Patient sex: F
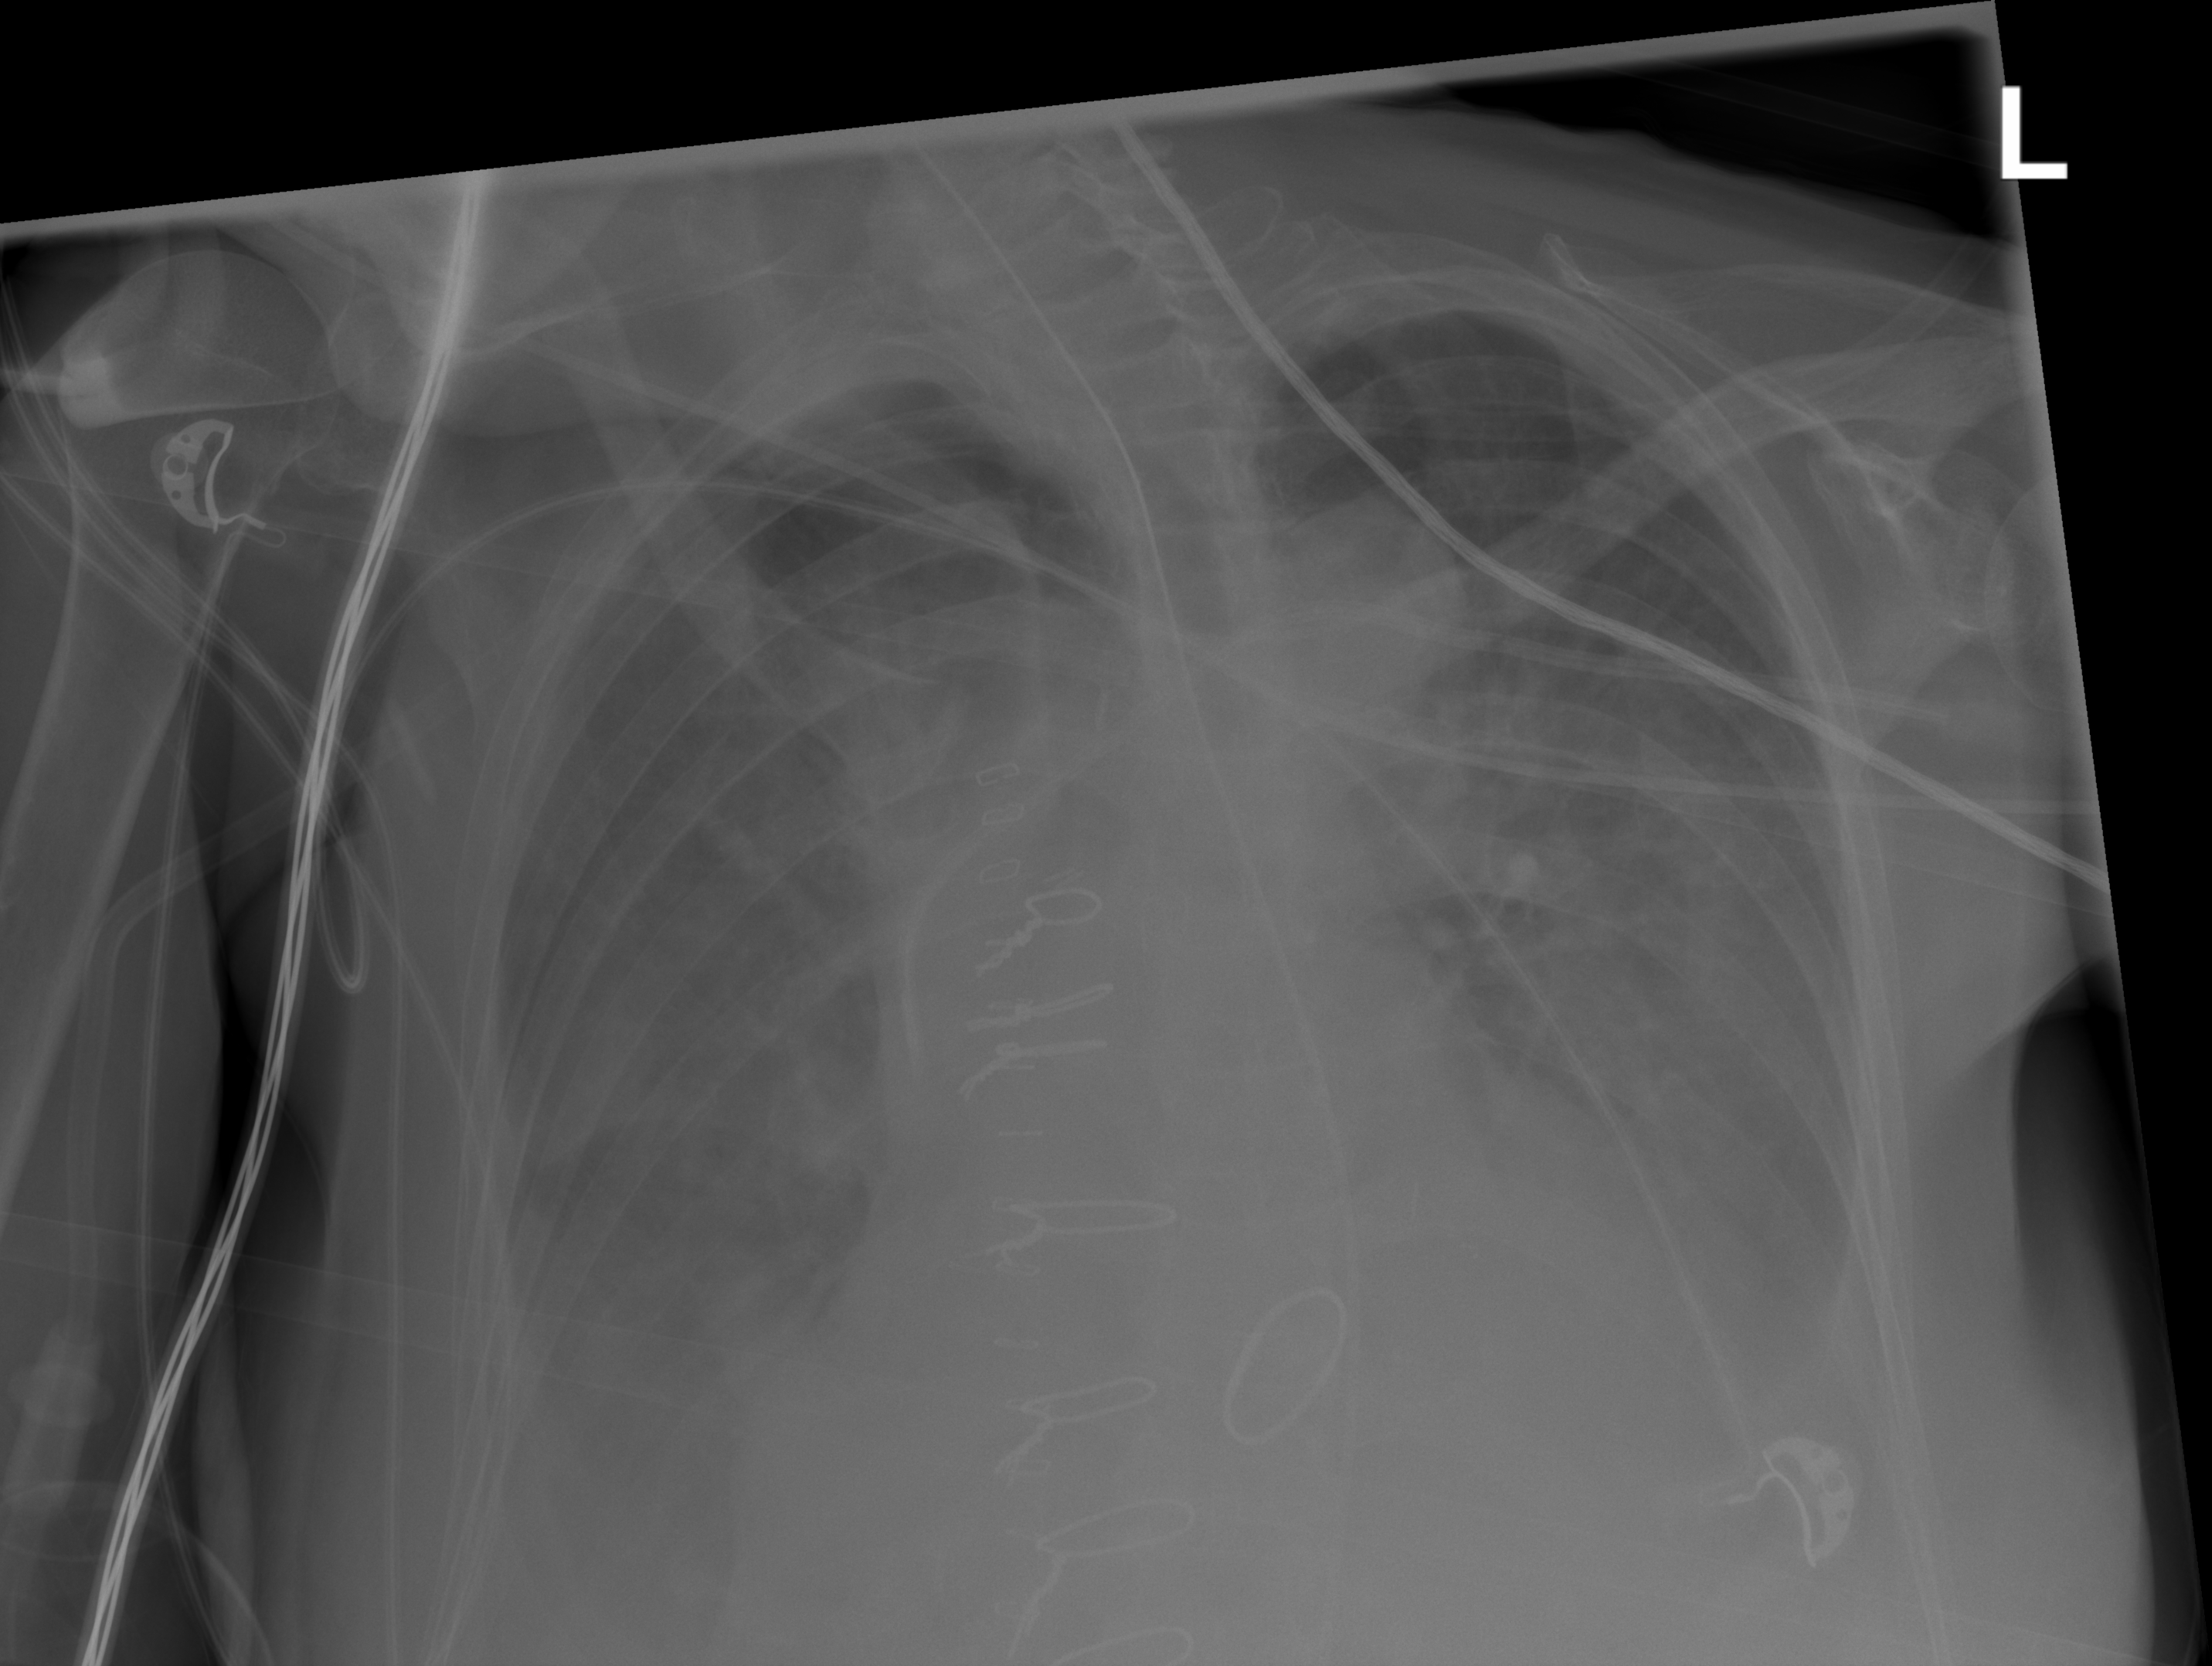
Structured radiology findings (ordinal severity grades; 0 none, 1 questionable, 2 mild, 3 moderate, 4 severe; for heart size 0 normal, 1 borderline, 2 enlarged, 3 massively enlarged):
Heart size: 2
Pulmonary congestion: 2
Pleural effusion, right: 2
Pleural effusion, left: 2
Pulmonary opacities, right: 0
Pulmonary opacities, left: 2
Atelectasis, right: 2
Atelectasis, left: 2